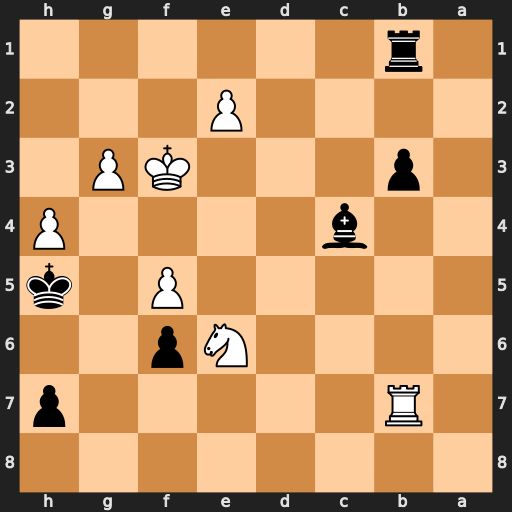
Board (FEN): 8/1R5p/4Np2/5P1k/2b4P/1p3KP1/4P3/1r6
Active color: b
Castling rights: -
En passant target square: -
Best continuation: Bd5+ Ke3 Bxb7